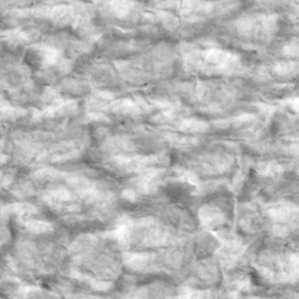
Label: non_frost